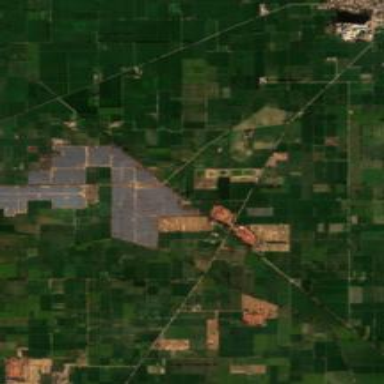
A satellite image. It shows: Industrial area with solar power plant utilizing photovoltaic panels to generate electricity.